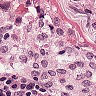
Metastatic tissue present: no